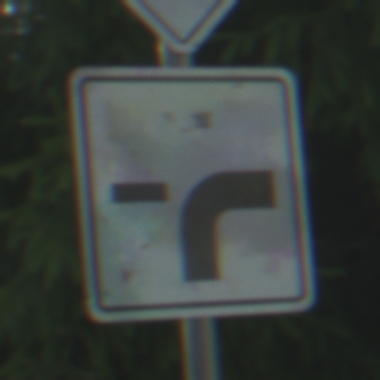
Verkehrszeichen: VerlaufVorfahrtsstrasse9
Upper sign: Vorfahrtsstrasse
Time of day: SunriseSunset
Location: Outdoor (Suburban)
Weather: PartlyCloudy
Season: NotSpecified
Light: Natural